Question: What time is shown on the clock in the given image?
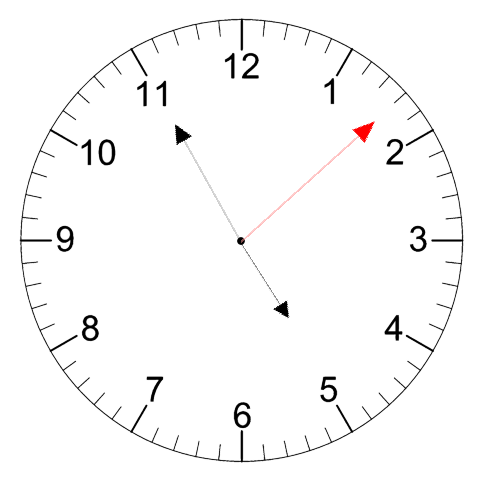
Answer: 04:55:08